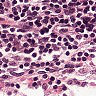
Metastatic tissue present: no